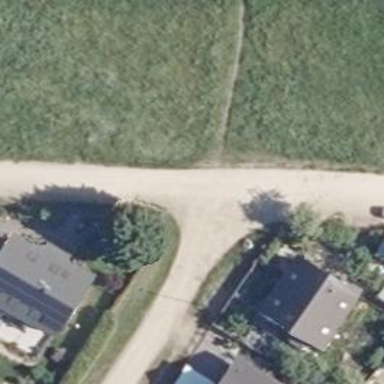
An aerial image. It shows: Residential road with compacted surface.